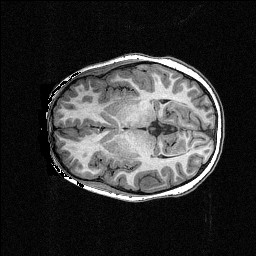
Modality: T1w
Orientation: axial
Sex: female